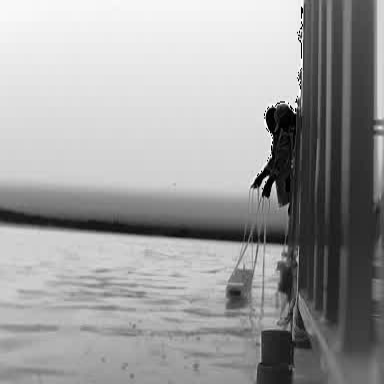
There is a container_ship in the infrared image.